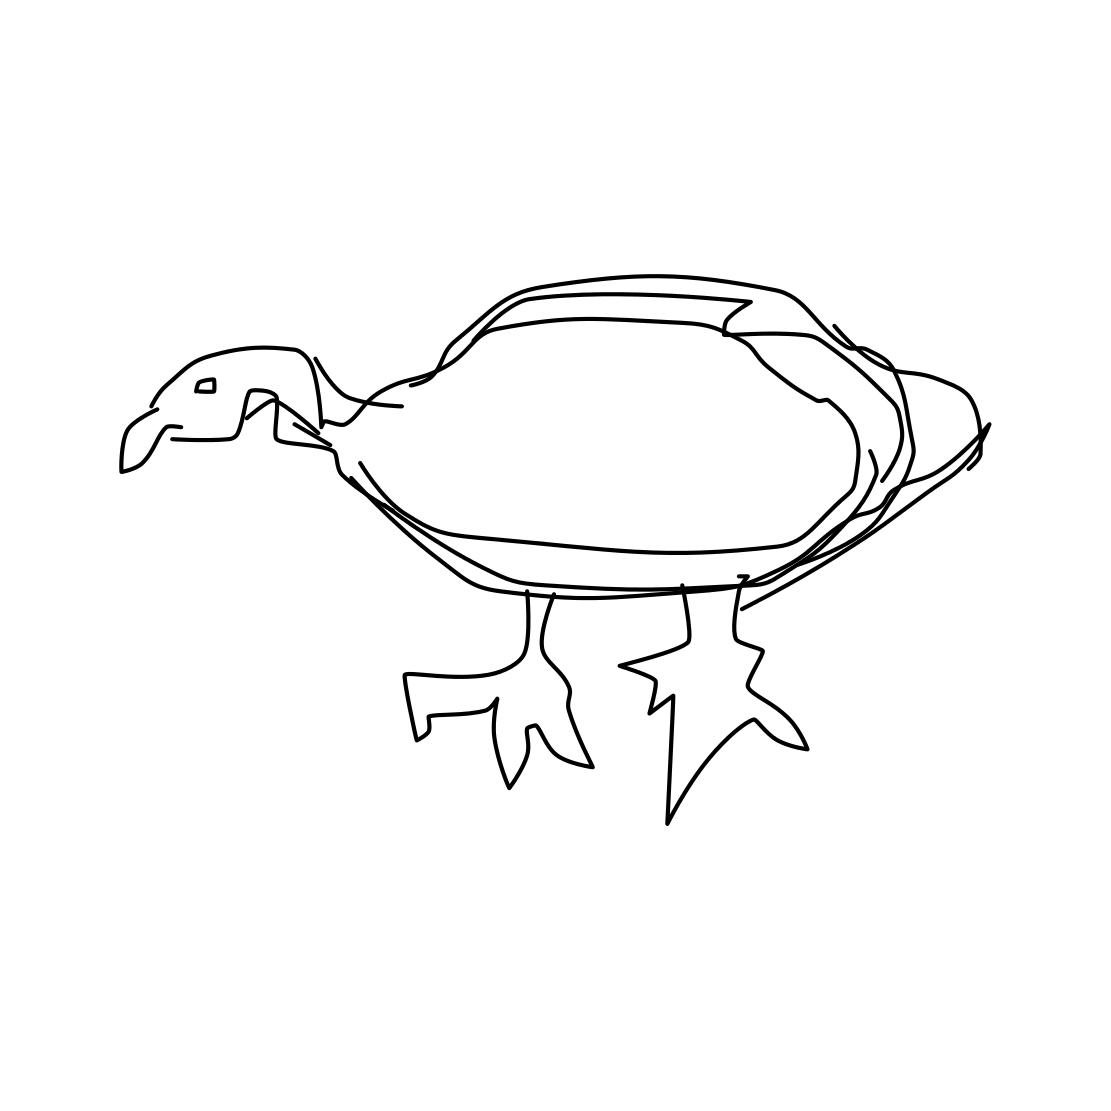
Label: swan